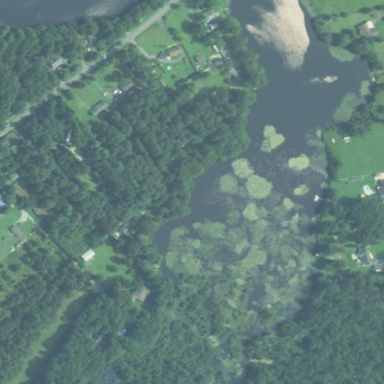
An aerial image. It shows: Peaceful pond surrounded by nature.